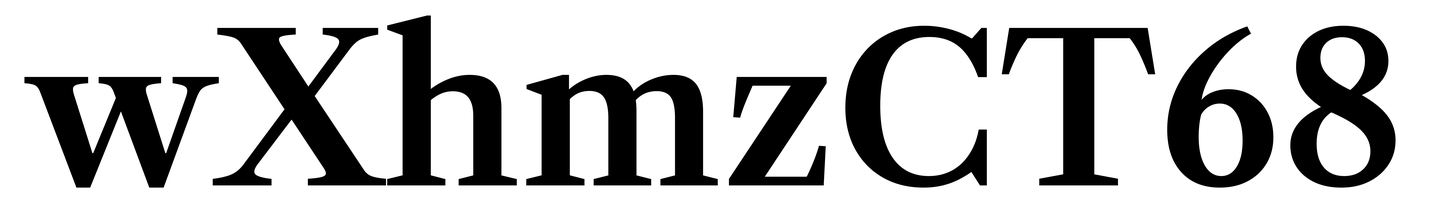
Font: LibreCaslonText_SemiBold